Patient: sex F, age 53
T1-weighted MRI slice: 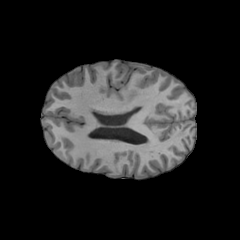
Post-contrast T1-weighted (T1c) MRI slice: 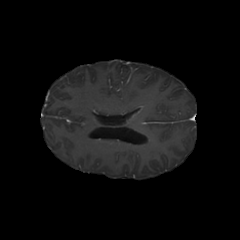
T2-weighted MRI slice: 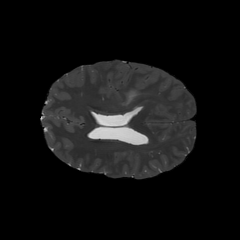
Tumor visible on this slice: yes
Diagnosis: Glioblastoma, IDH-wildtype
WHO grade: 4